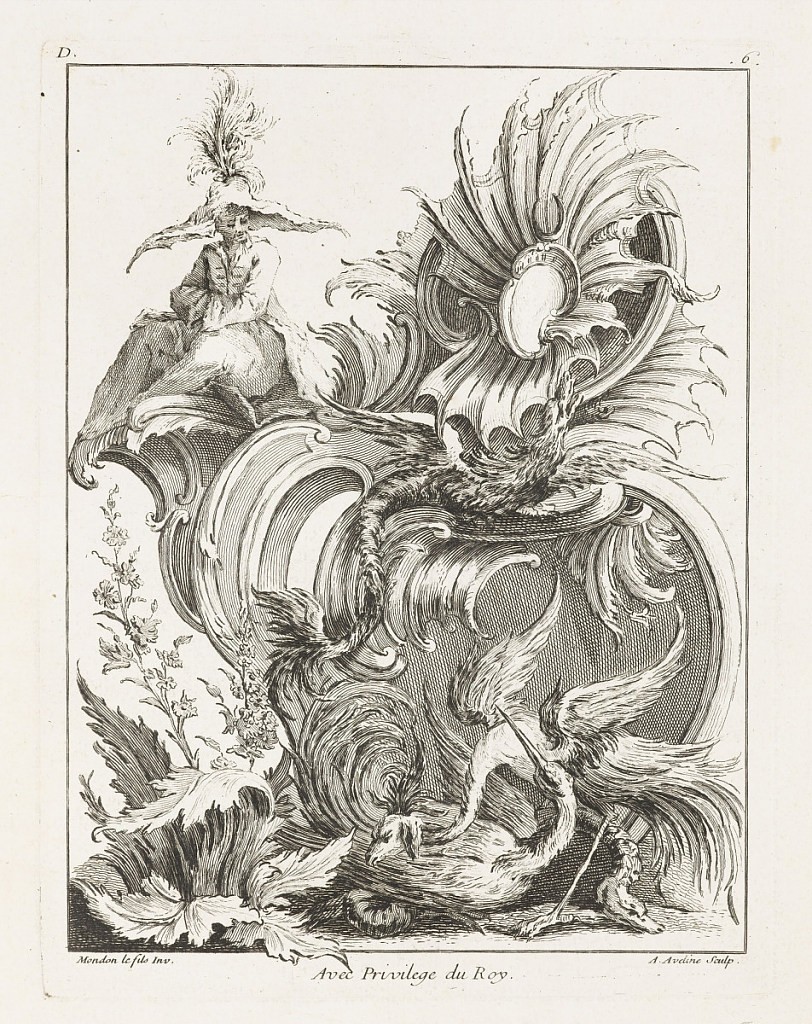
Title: Ornament Design with Birds and a Figure
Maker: Antoine Aveline, French, 1691 – 1743
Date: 1736
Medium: Engraving on white laid paper
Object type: Print
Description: A chinoiserie (European decorative arts and architectural style inspired by fanciful ideas of China and East Asia) ornament print with a figure and fantastical birds. Rocaille ornament in the center featuring cartouches, c-scrolls, feathers, scrolling leaves, and a crescent moon. A male figure wearing a hat with feathers sits atop the ornament, with fantastical birds in the foreground and on the ornament. Sprigs of flowers and leaves to the left. The plate is numbered and signed.